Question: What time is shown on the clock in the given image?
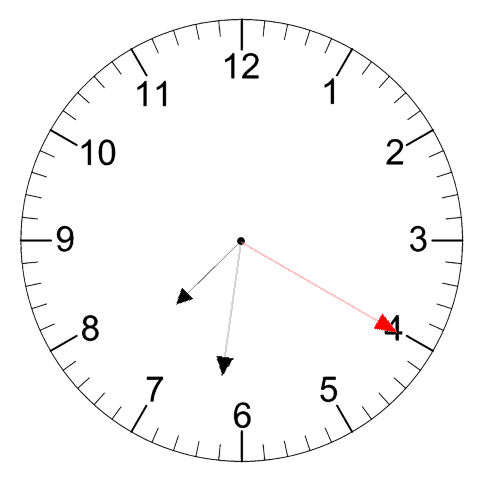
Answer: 07:31:20